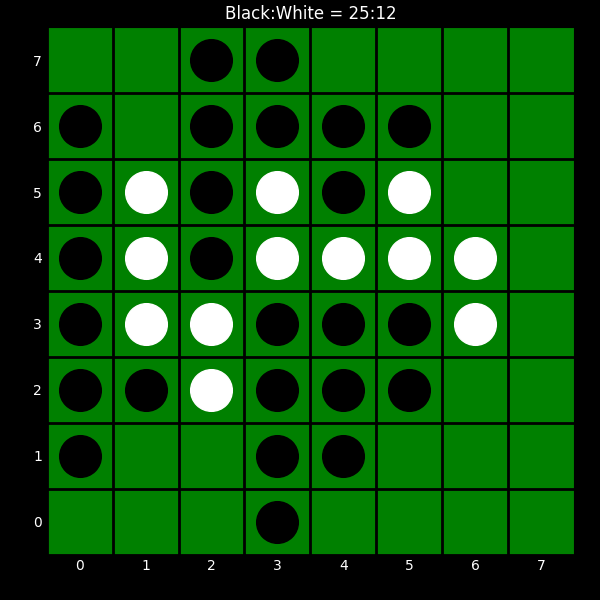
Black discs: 25
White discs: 12